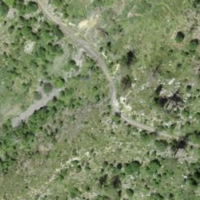
EUNIS habitat code: 32
Species observed at this site:
Saxifraga aizoides
Pinguicula alpina
Parnassia palustris